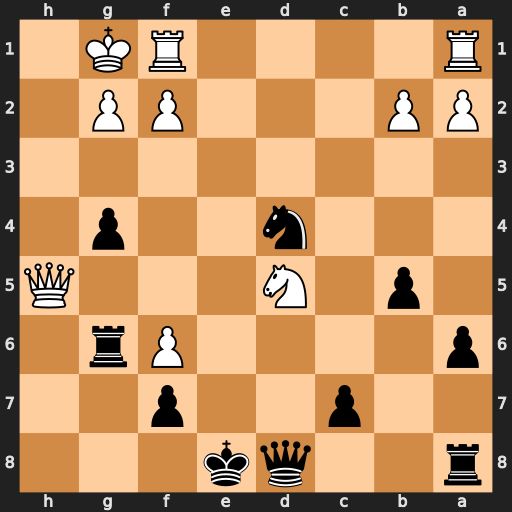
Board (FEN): r2qk3/2p2p2/p4Pr1/1p1N3Q/3n2p1/8/PP3PP1/R4RK1
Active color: b
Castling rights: q
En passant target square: -
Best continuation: Ne2+ Kh2 Qxd5